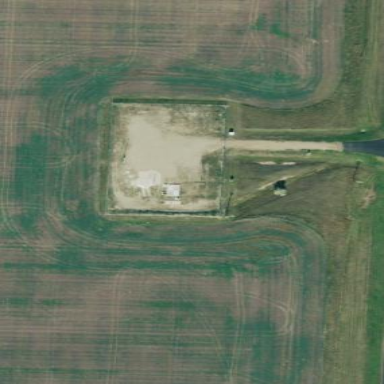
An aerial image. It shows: Military bunker enclosed by fence.